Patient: sex M, age 61
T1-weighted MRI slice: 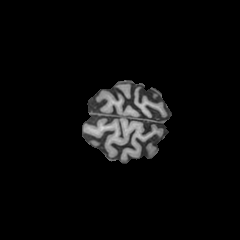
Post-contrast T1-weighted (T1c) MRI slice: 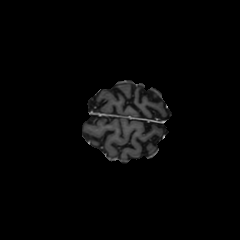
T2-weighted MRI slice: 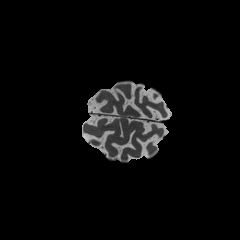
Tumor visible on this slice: no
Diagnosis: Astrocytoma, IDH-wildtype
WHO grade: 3